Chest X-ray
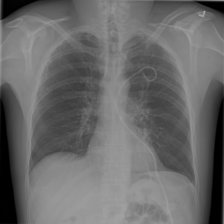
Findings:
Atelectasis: negative
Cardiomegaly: negative
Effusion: negative
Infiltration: positive
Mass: negative
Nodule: negative
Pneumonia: negative
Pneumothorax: positive
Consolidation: positive
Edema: negative
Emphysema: negative
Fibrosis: negative
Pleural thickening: negative
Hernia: negative